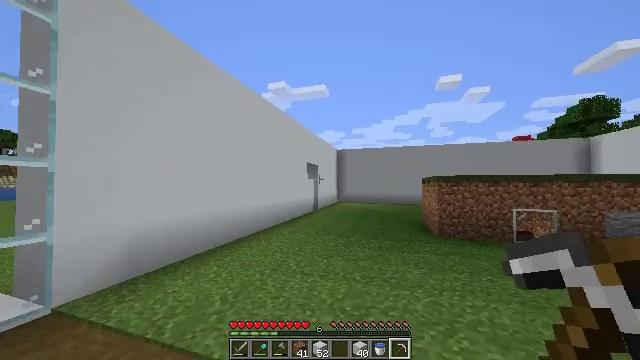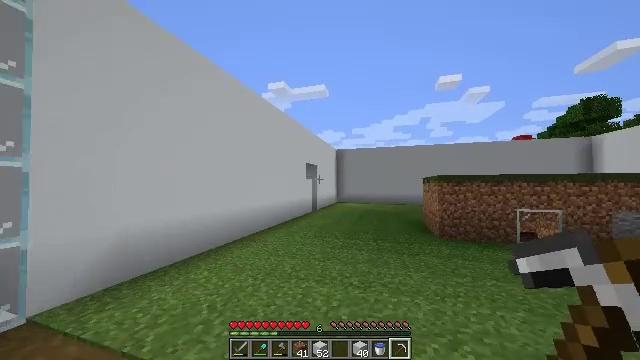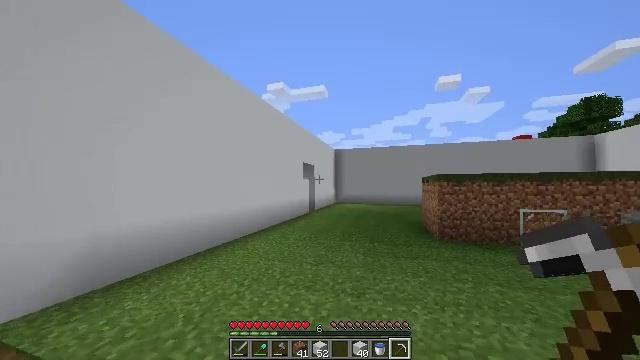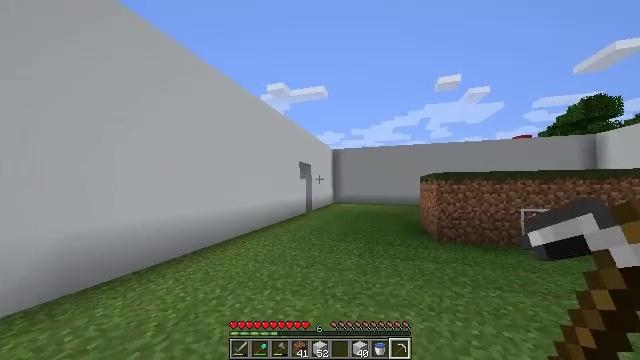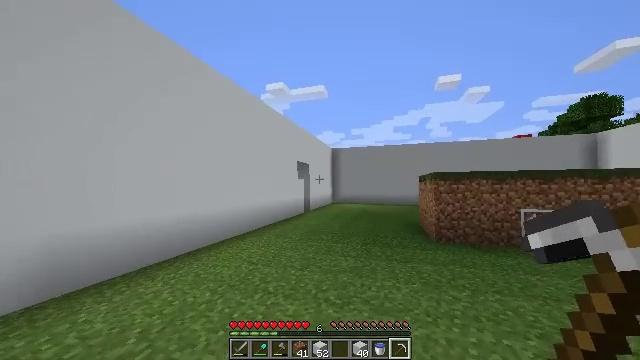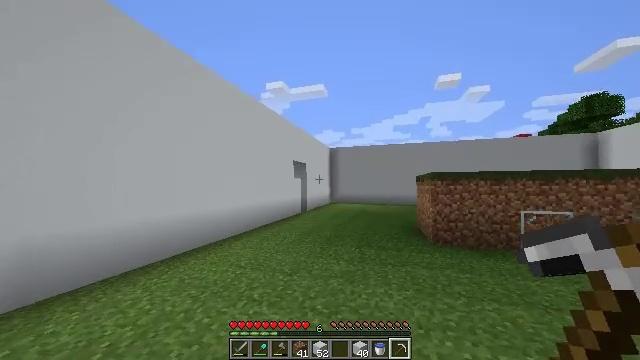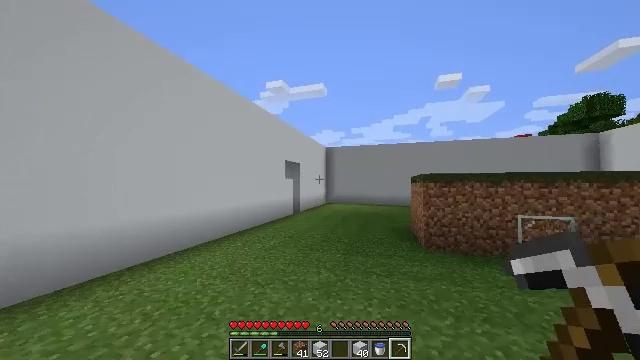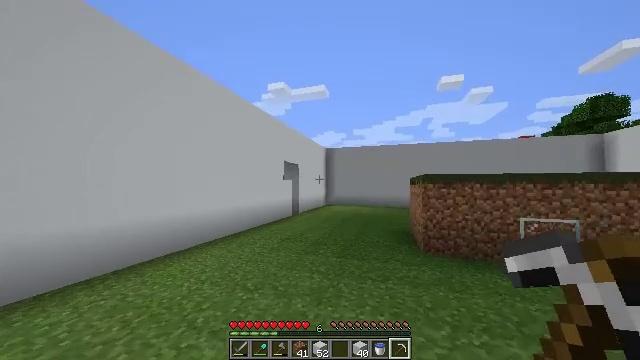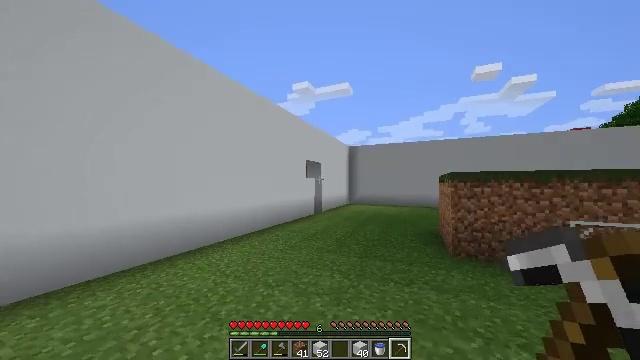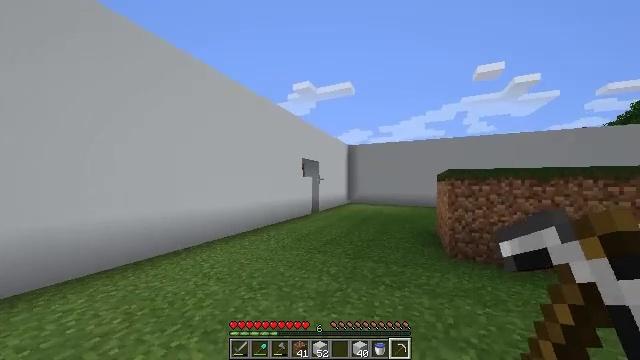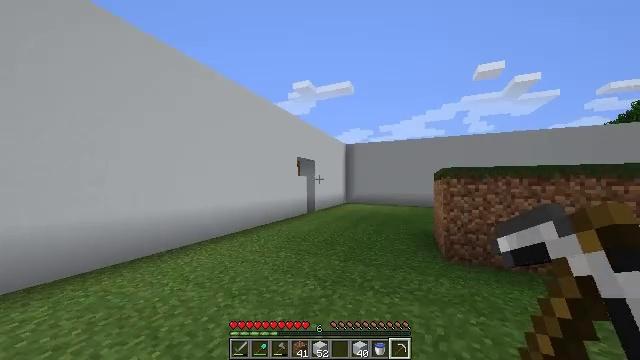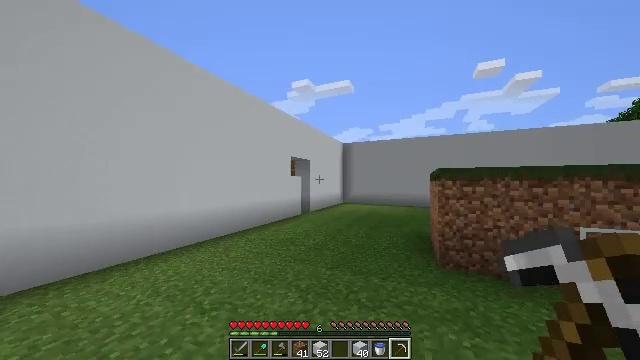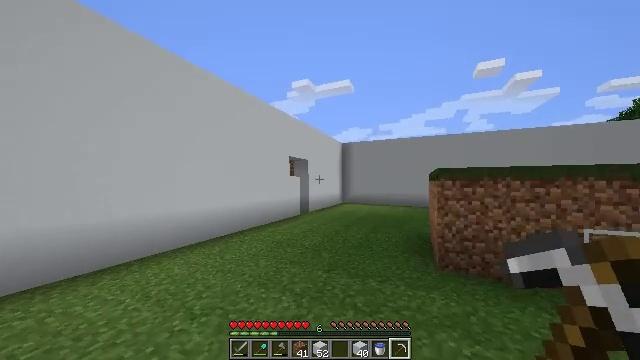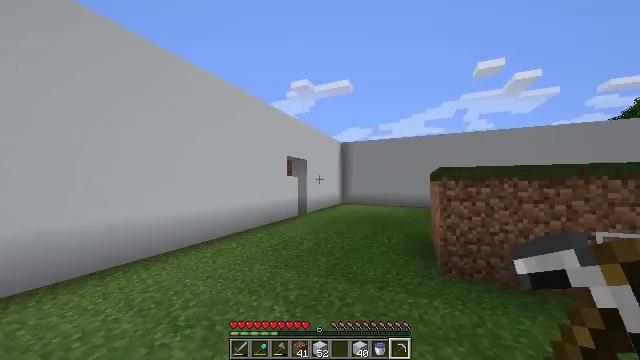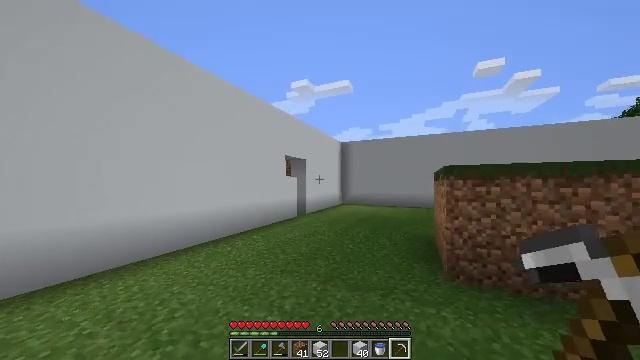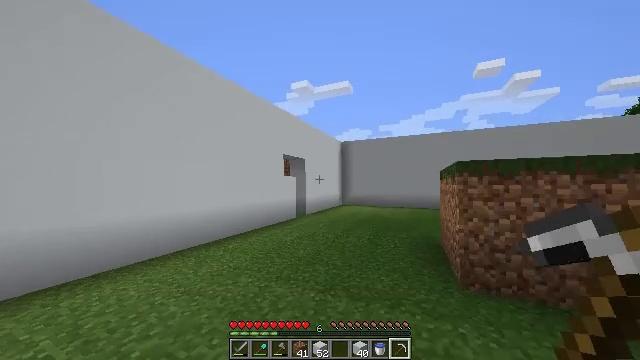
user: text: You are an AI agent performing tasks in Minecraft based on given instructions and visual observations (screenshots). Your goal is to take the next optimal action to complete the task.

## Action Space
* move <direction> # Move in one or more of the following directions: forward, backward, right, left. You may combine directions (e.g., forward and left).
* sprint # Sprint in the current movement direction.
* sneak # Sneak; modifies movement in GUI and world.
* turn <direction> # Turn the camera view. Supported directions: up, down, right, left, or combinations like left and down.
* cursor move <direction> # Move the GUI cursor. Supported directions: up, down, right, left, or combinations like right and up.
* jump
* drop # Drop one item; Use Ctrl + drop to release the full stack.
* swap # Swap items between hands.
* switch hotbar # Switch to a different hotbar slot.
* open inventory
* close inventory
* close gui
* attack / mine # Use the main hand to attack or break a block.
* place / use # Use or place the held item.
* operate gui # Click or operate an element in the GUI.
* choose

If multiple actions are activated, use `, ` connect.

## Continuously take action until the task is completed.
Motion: motion action
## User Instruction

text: Collect white concrete from a structure.
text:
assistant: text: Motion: move forward and move right
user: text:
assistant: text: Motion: move forward and move right
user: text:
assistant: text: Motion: move forward and move right
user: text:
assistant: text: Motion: move forward and move right
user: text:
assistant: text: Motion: move forward and move right
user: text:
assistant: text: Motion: move forward and move right
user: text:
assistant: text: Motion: move forward and move right
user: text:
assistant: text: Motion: move forward and move right, turn left
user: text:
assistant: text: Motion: move forward and move right
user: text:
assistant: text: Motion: move forward and move right
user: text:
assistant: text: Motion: move forward and move right
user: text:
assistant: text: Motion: move forward
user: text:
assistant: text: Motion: move forward
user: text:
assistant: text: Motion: move forward
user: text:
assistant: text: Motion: move forward
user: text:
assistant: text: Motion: move forward
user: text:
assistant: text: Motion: move forward
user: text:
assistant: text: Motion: move forward
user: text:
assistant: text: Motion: move forward
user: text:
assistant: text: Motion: move forward
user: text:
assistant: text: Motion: move forward
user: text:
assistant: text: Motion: move forward
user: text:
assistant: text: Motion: move forward
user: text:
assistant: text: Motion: move forward
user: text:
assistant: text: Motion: move forward
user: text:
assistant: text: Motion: move forward
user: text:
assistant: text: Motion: move forward
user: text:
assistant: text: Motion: move forward
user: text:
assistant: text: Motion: move forward, turn left
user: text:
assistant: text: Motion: move forward